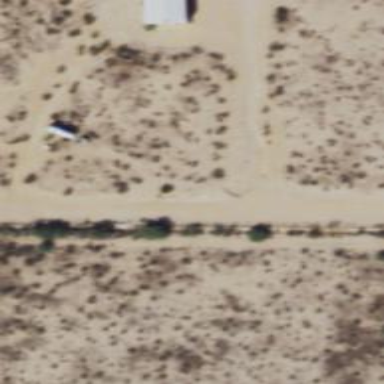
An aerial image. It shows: Track road.